Question: I'v an problem when i'm working with PHP-mvc.net.
So every time i want to go to an specific URL, i need to put /home/ in it (becouse that's the controller name)
But, i want to remove the controller name. So i think .htaccess will be the best way to solve it?
So this is how every thing looks like:

So that is the specific "home" i want to remove in the url. (if there is any other object, i also want them disappear).
Here is my .htaccess:
'''
Options -MultiViews
RewriteEngine On
Options -Indexes
RewriteBase /
# General rewrite rules
RewriteCond %{REQUEST_FILENAME} !-d
RewriteCond %{REQUEST_FILENAME} !-f
RewriteCond %{REQUEST_FILENAME} !-l
RewriteRule ^(.+)$ index.php?url=$1 [QSA,L]
'''
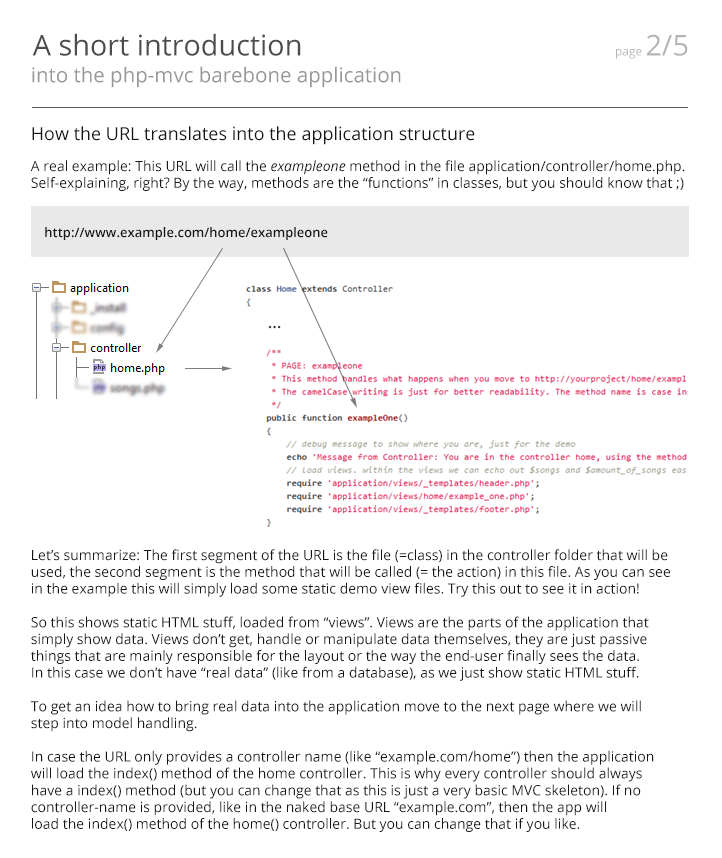
Answer: Just rename the controller and visit it via <URL> ?